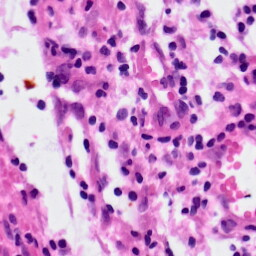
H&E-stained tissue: Lung